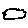
Label: cloud